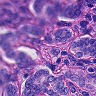
Metastatic tissue present: yes